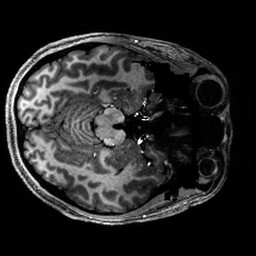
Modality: T1w
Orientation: axial
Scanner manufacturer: siemens
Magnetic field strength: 6.98 T
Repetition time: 5 s
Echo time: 0.00343 s